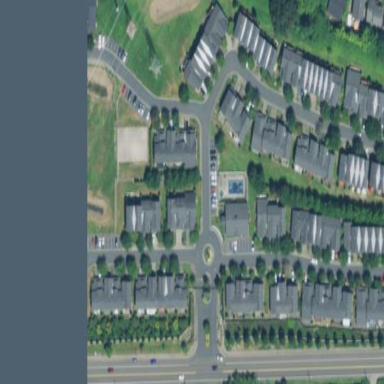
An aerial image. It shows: Gated residential area.